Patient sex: M
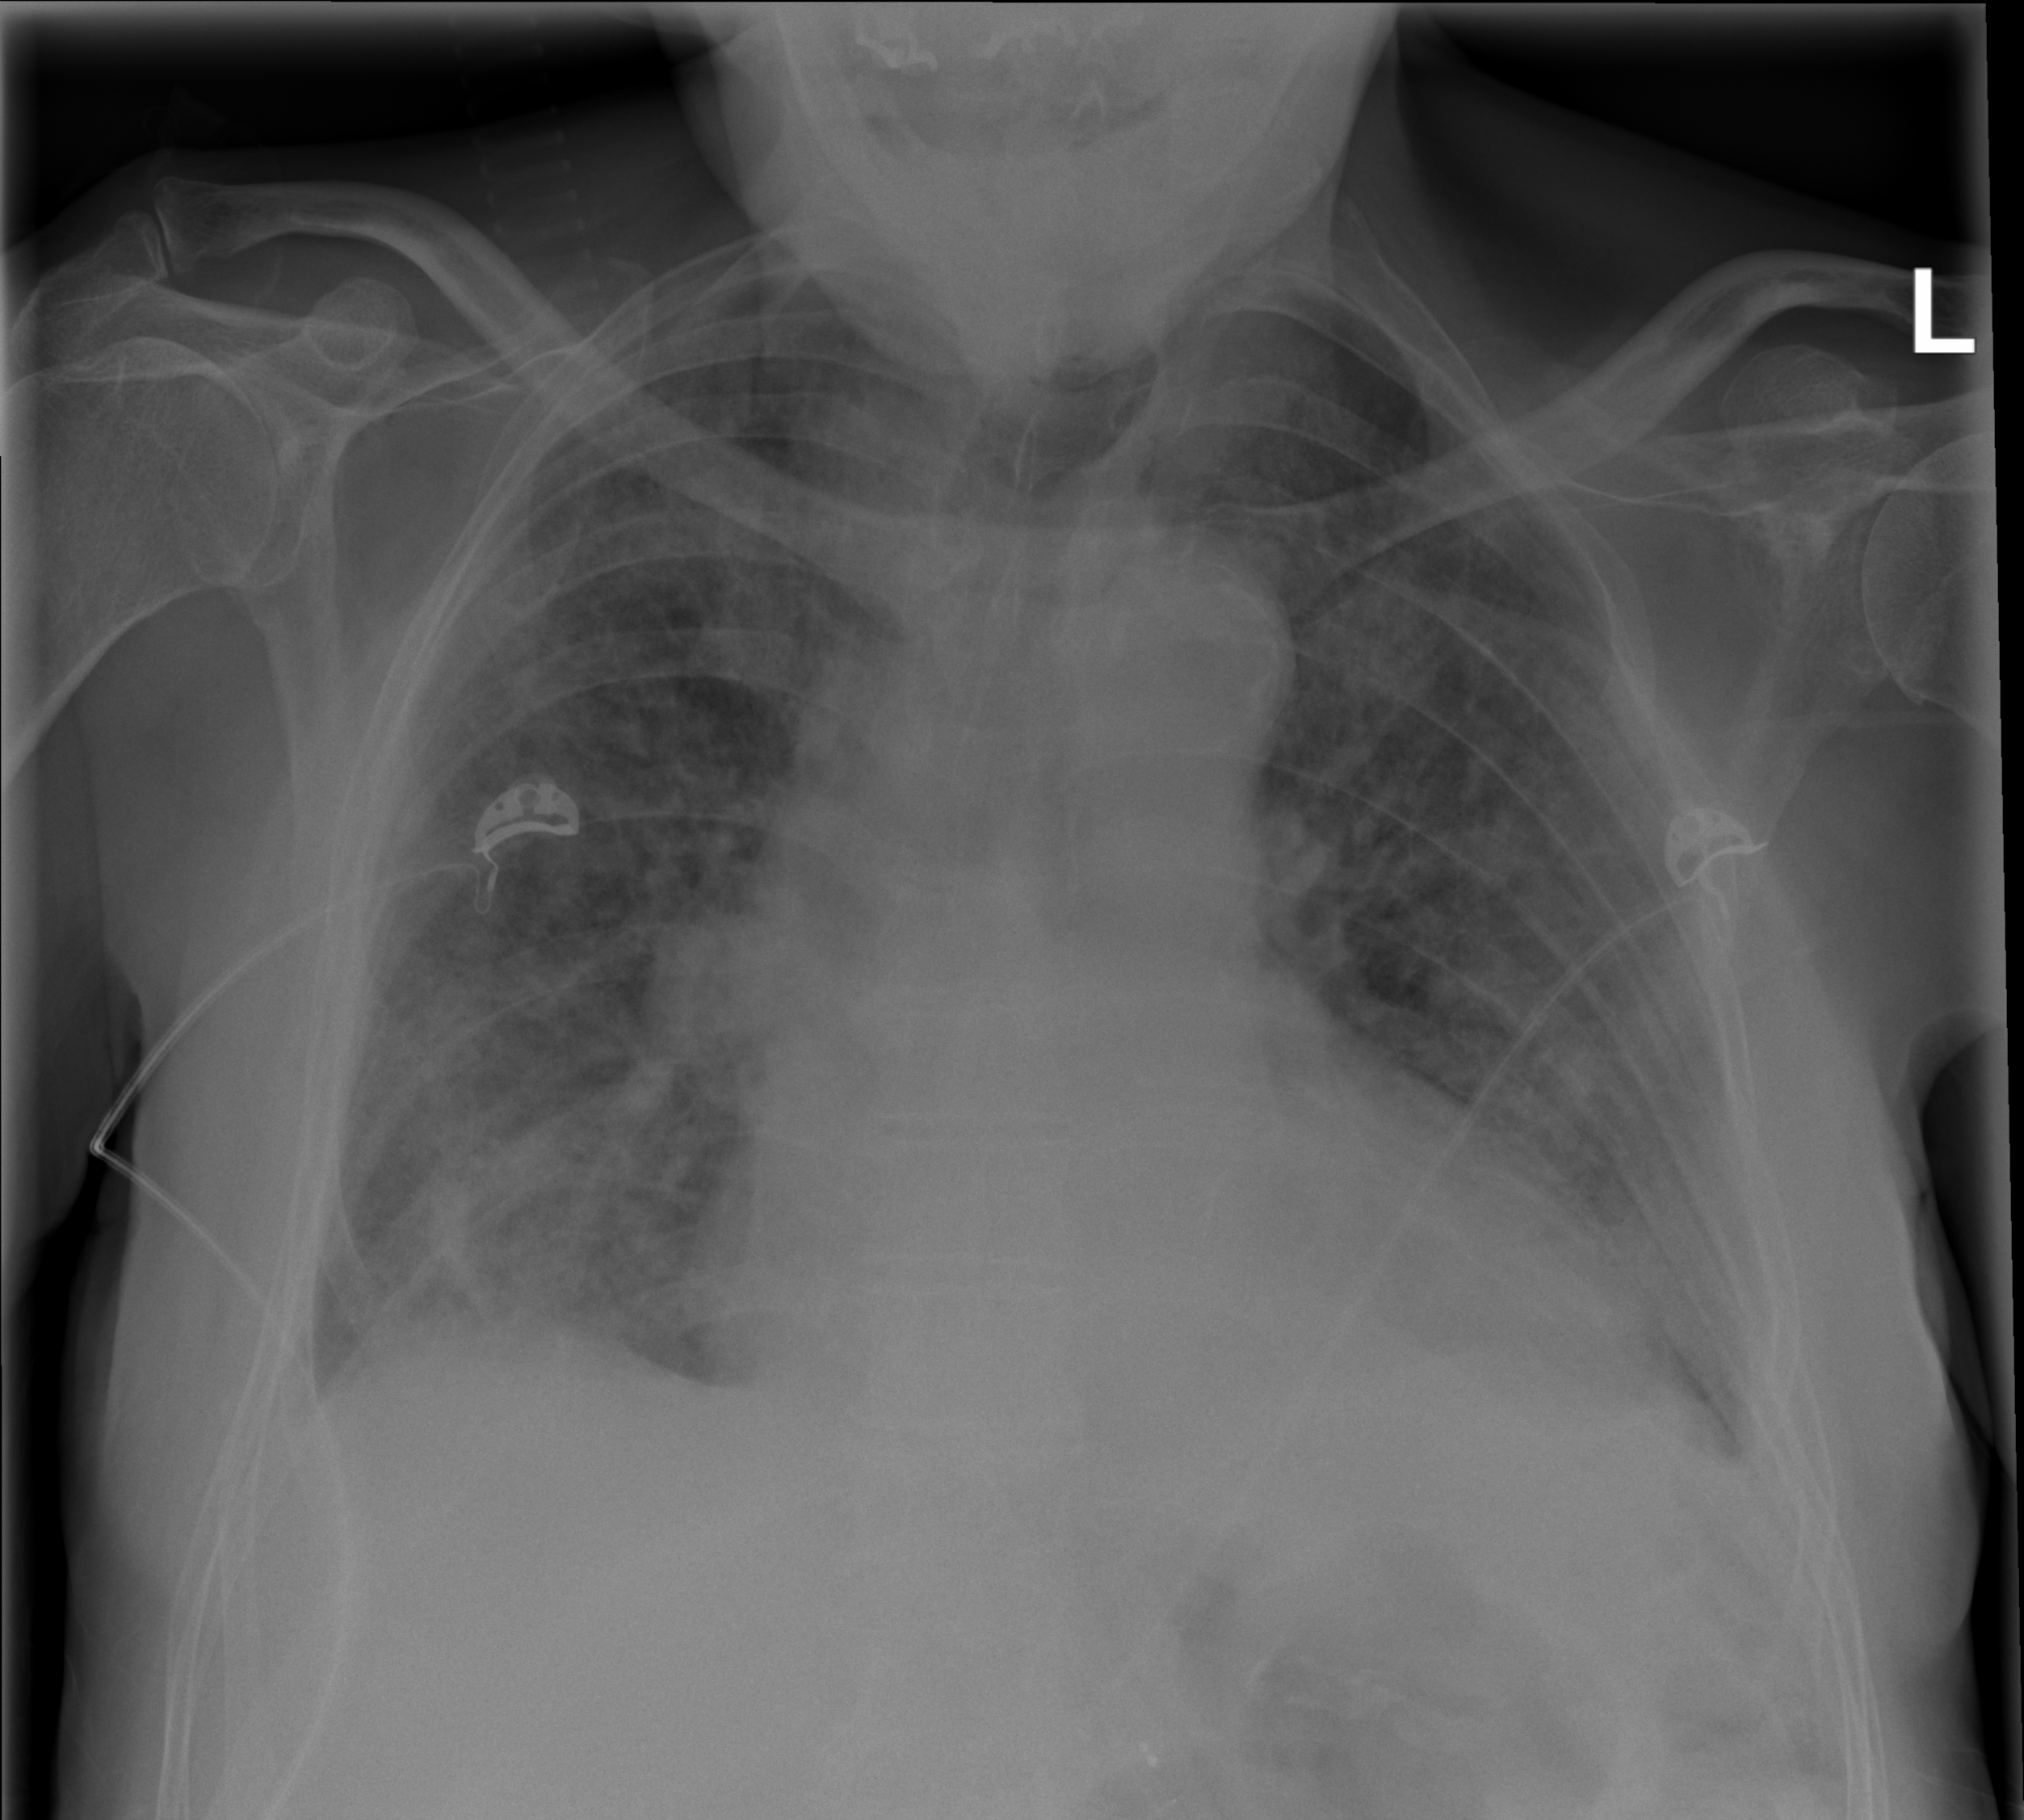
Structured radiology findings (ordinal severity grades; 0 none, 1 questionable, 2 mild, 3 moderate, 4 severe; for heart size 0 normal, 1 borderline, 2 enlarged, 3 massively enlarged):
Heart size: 2
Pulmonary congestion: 3
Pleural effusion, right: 2
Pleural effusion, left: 2
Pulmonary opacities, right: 3
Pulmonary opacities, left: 3
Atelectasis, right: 2
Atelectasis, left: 2